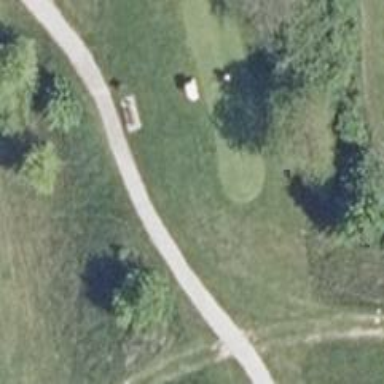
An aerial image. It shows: Golf tee.